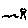
Label: tree